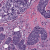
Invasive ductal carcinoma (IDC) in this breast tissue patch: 0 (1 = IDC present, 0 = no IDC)